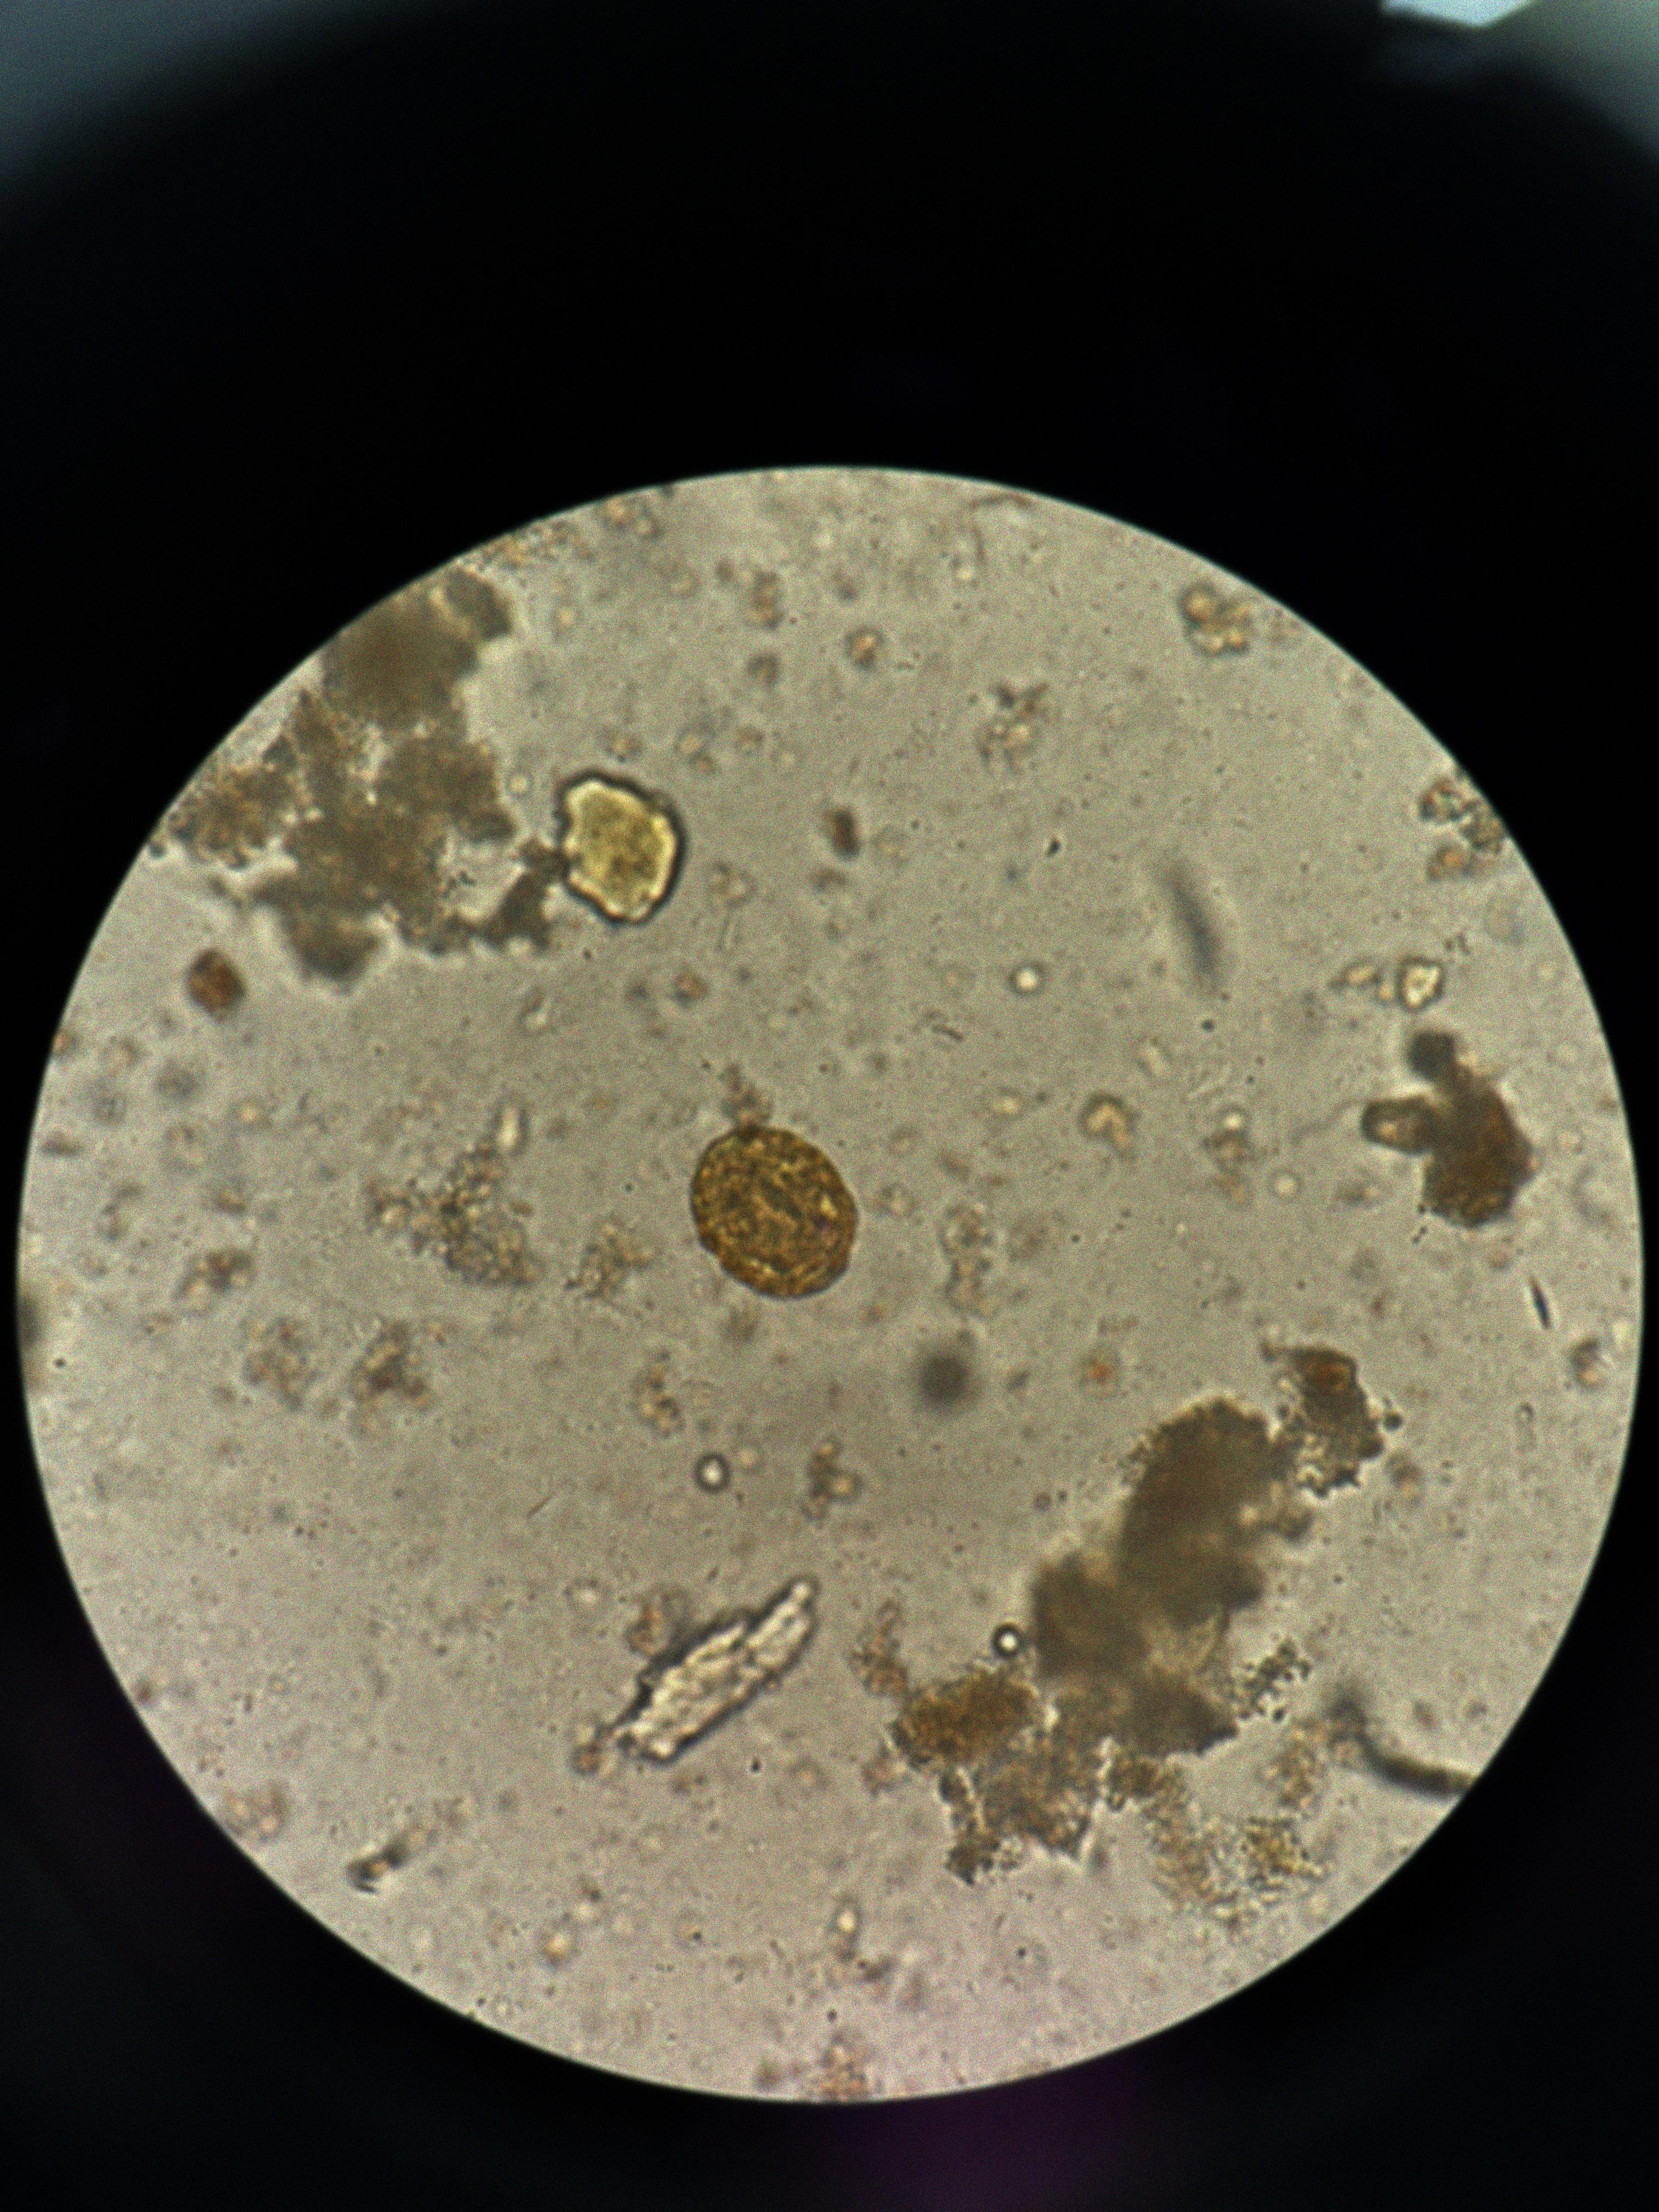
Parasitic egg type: Ascaris lumbricoides